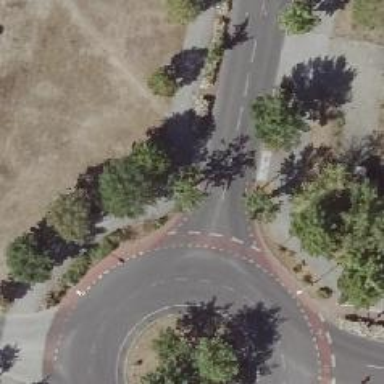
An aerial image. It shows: Asphalt footway with uncontrolled crossing.